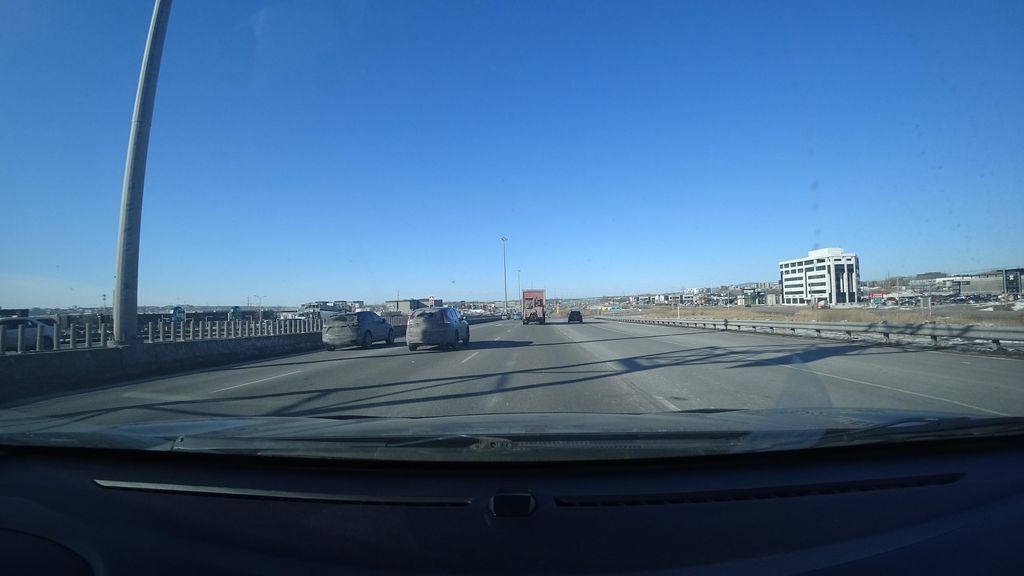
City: quebec_city